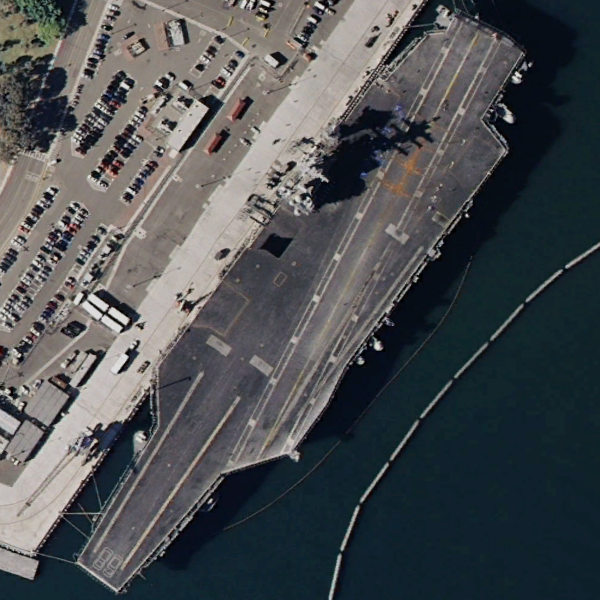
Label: aircraft_carrier